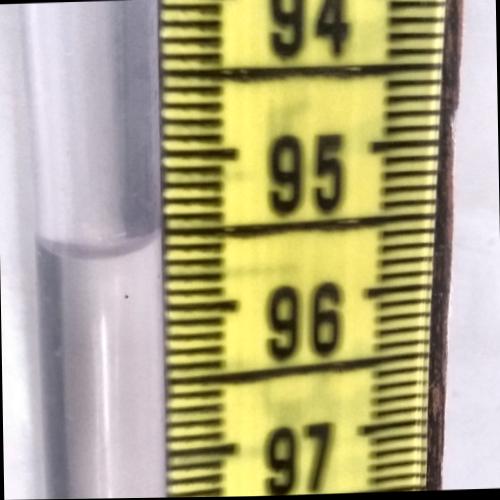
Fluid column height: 95.6 cm